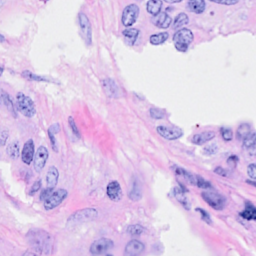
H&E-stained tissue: Breast